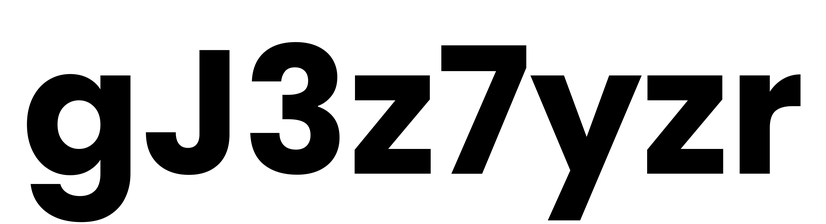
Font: Poppins-Bold